Question: I have made a flash as3 project in adobe flash pro with the dimensions 20px x 150px.
i would like to ceep it this size, but the problem is that my application needs to ask for the MICROPHONE premissions
( like in the image )

but this only happens if the flash object is big enough.
are there any workarounds with maybe the "overflow = visible" method or something ?
thx for any help
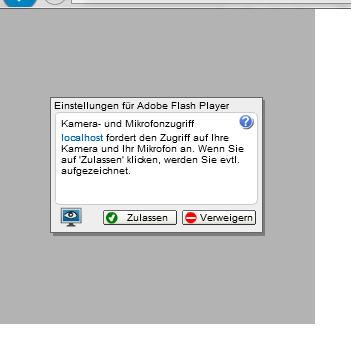
Answer: Here are a couple of options:
1. Temporarily increase the dimensions of the SWF in HTML. I've never done this, but I imagine it would work and is the most simplest solution.
2. Use wmode="transparent" or wmode="opaque" in your embed code. In both of these modes you can layer HTML on top of or underneath the Flash object. The SWF should be sized so that it is big enough to display the dialog. When the dialog is not visible, you can hide portions of the Flash app by covering them with HTML.
I've used the 2nd option successfully, not for this purpose, but for showing some HTML elements (arrow images and text) to guide the user through these "allow" camera/microphone dialogs.
For both of these options to work, you need to be able to detect when the user has closed the dialog. Though there is no official Flash API for doing this, however, there are some <URL> for doing that.